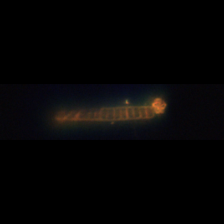
Taxon: Chaetoceros
Group: Diatoms